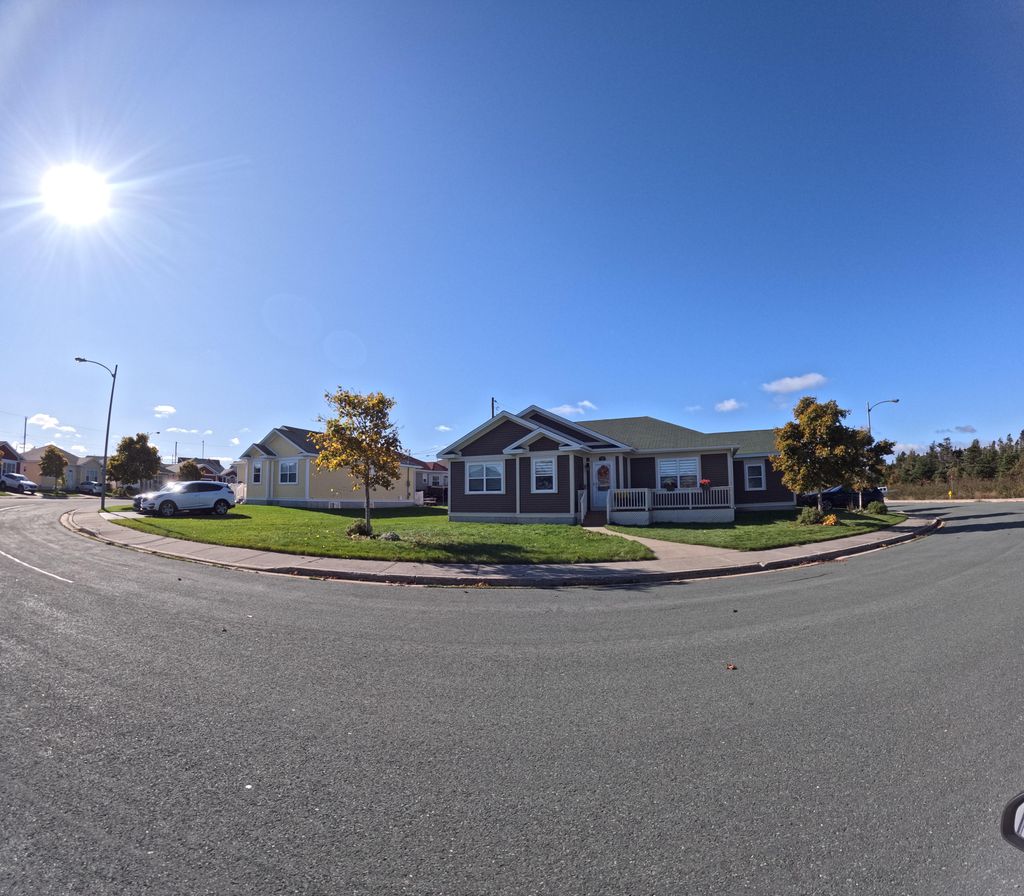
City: st_johns